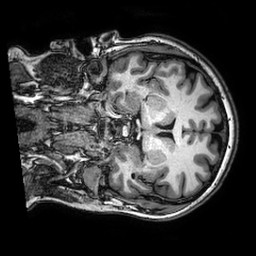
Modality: T1w
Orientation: coronal
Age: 35
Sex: male
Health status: healthy